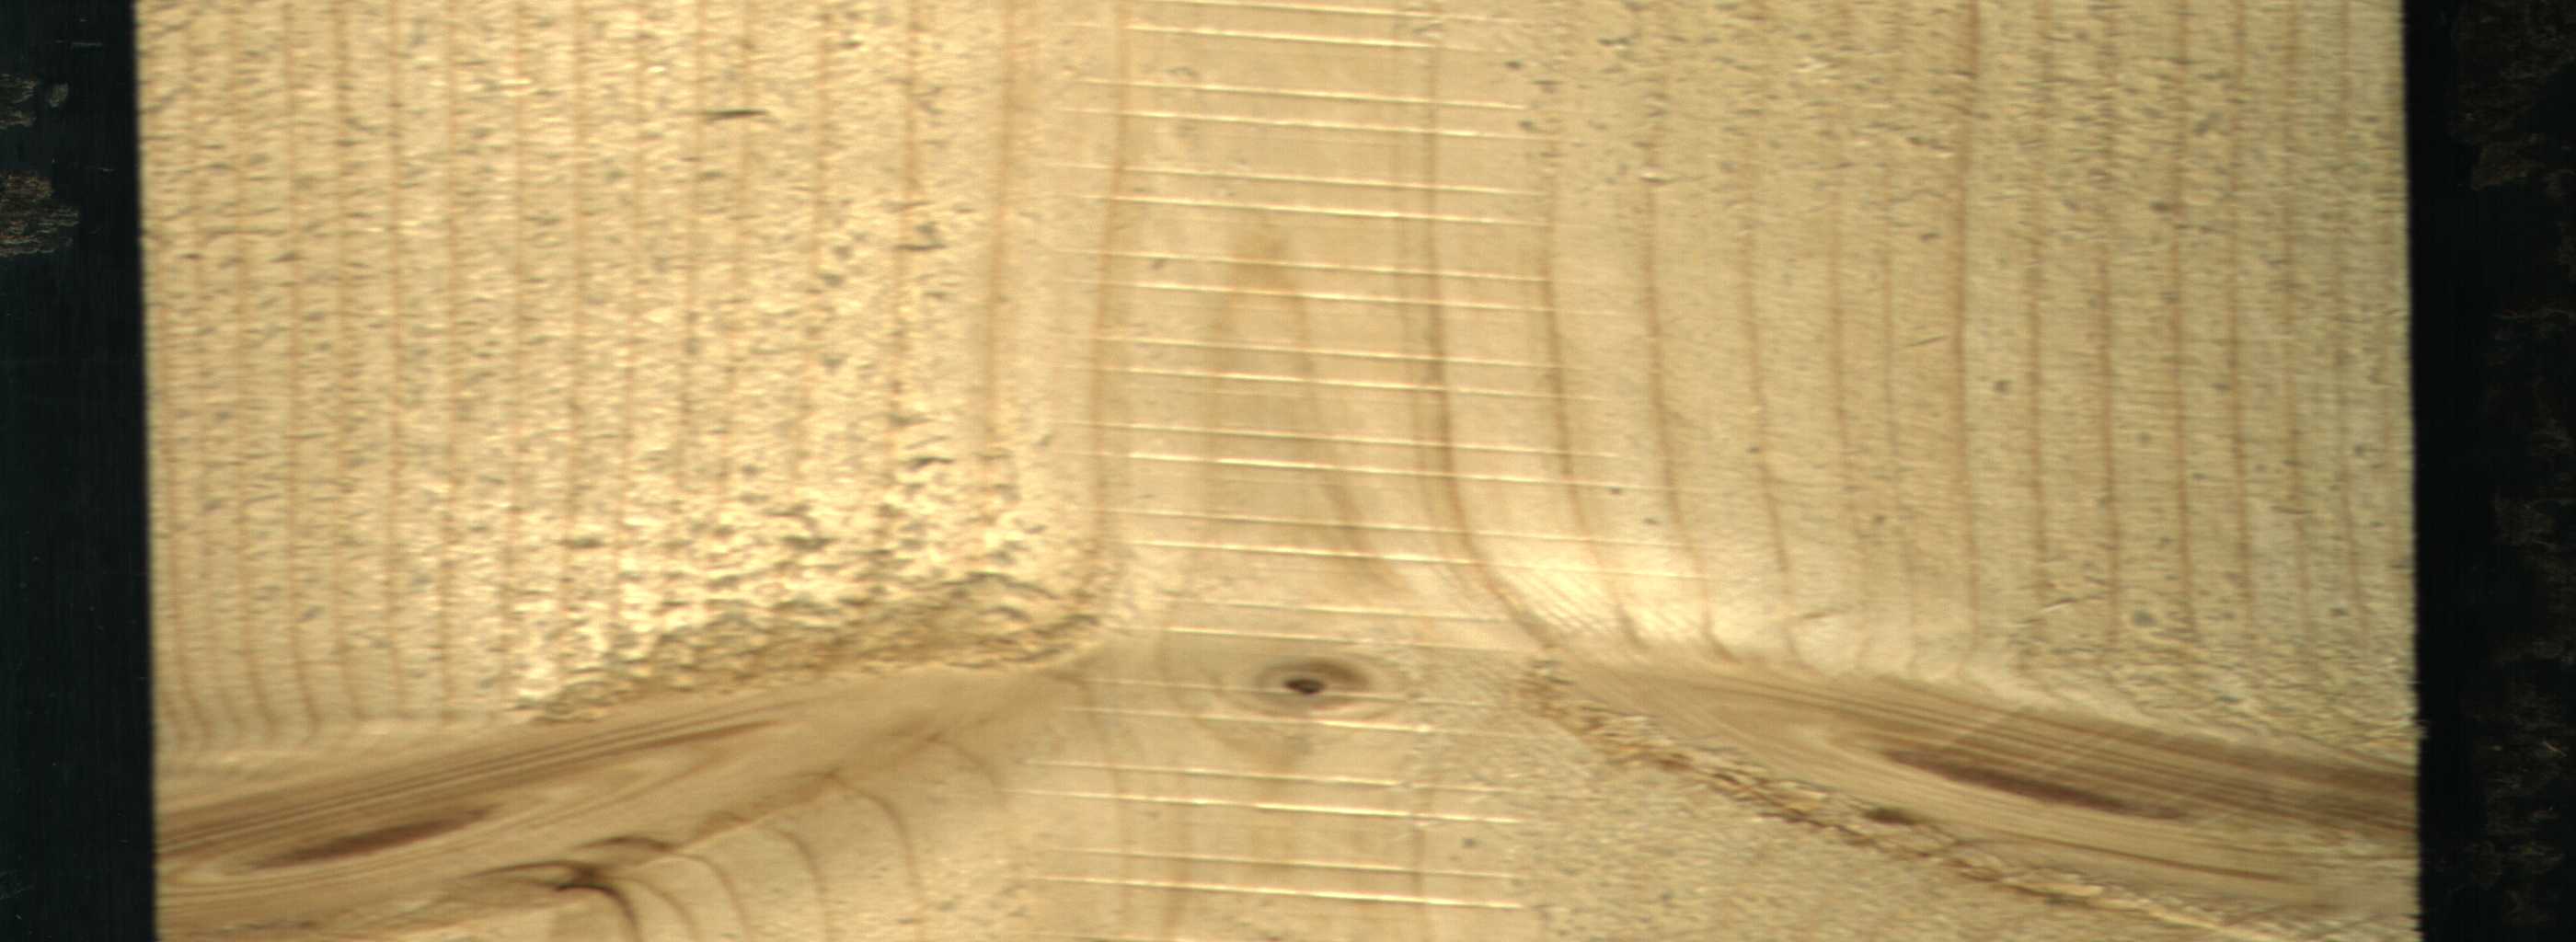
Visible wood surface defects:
Live_Knot
Live_Knot
Live_Knot